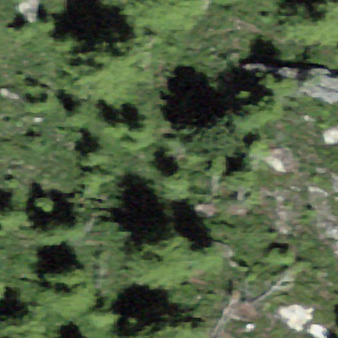
Label: other